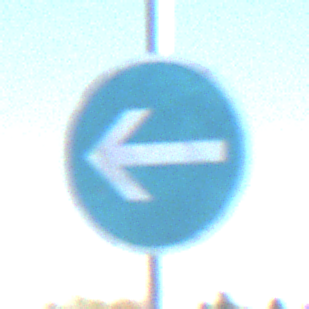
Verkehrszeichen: VorgeschriebeneFahrtrichtungHierLinks
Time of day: MorningAfternoon
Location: Outdoor (Nature)
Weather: Clear
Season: Autumn
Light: Natural